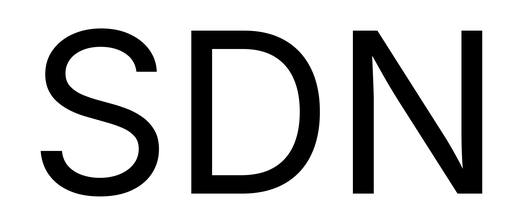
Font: Inter_Regular